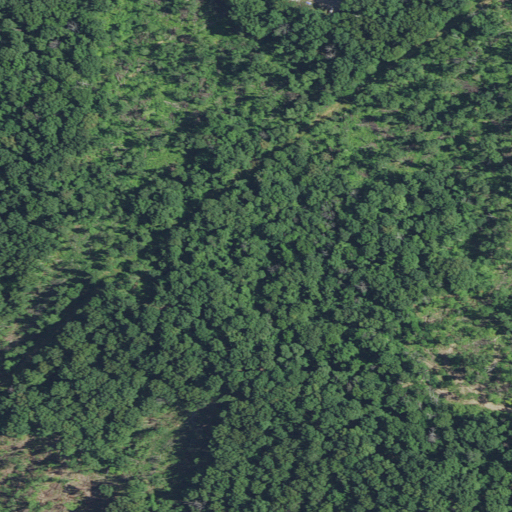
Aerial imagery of mountain in Missouri named Peg Knob containing deciduous forest and open development